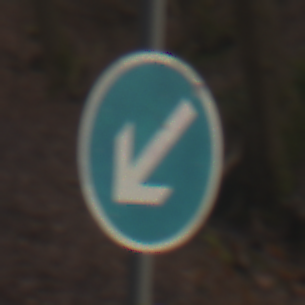
Verkehrszeichen: VorgeschriebeneVorbeifahrtLinks
Umgebung: Outdoor, Nature
Tageszeit: Midday
Wetter: Overcast
Licht: Natural
Jahreszeit: Autumn
Kontrast: LowContrast